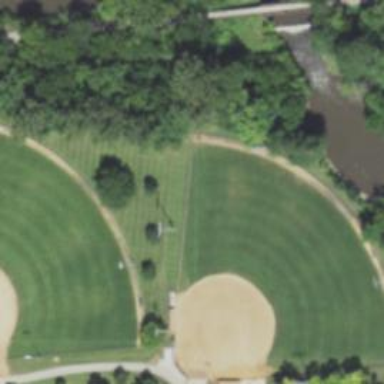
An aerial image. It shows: Softball pitch for leisure land activities.